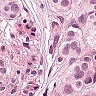
Metastatic tissue present: yes